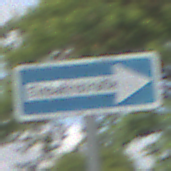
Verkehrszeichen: EinbahnstrasseRechtsweisend
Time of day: MorningAfternoon
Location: Outdoor (Nature)
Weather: PartlyCloudy
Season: NotSpecified
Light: Natural